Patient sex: F
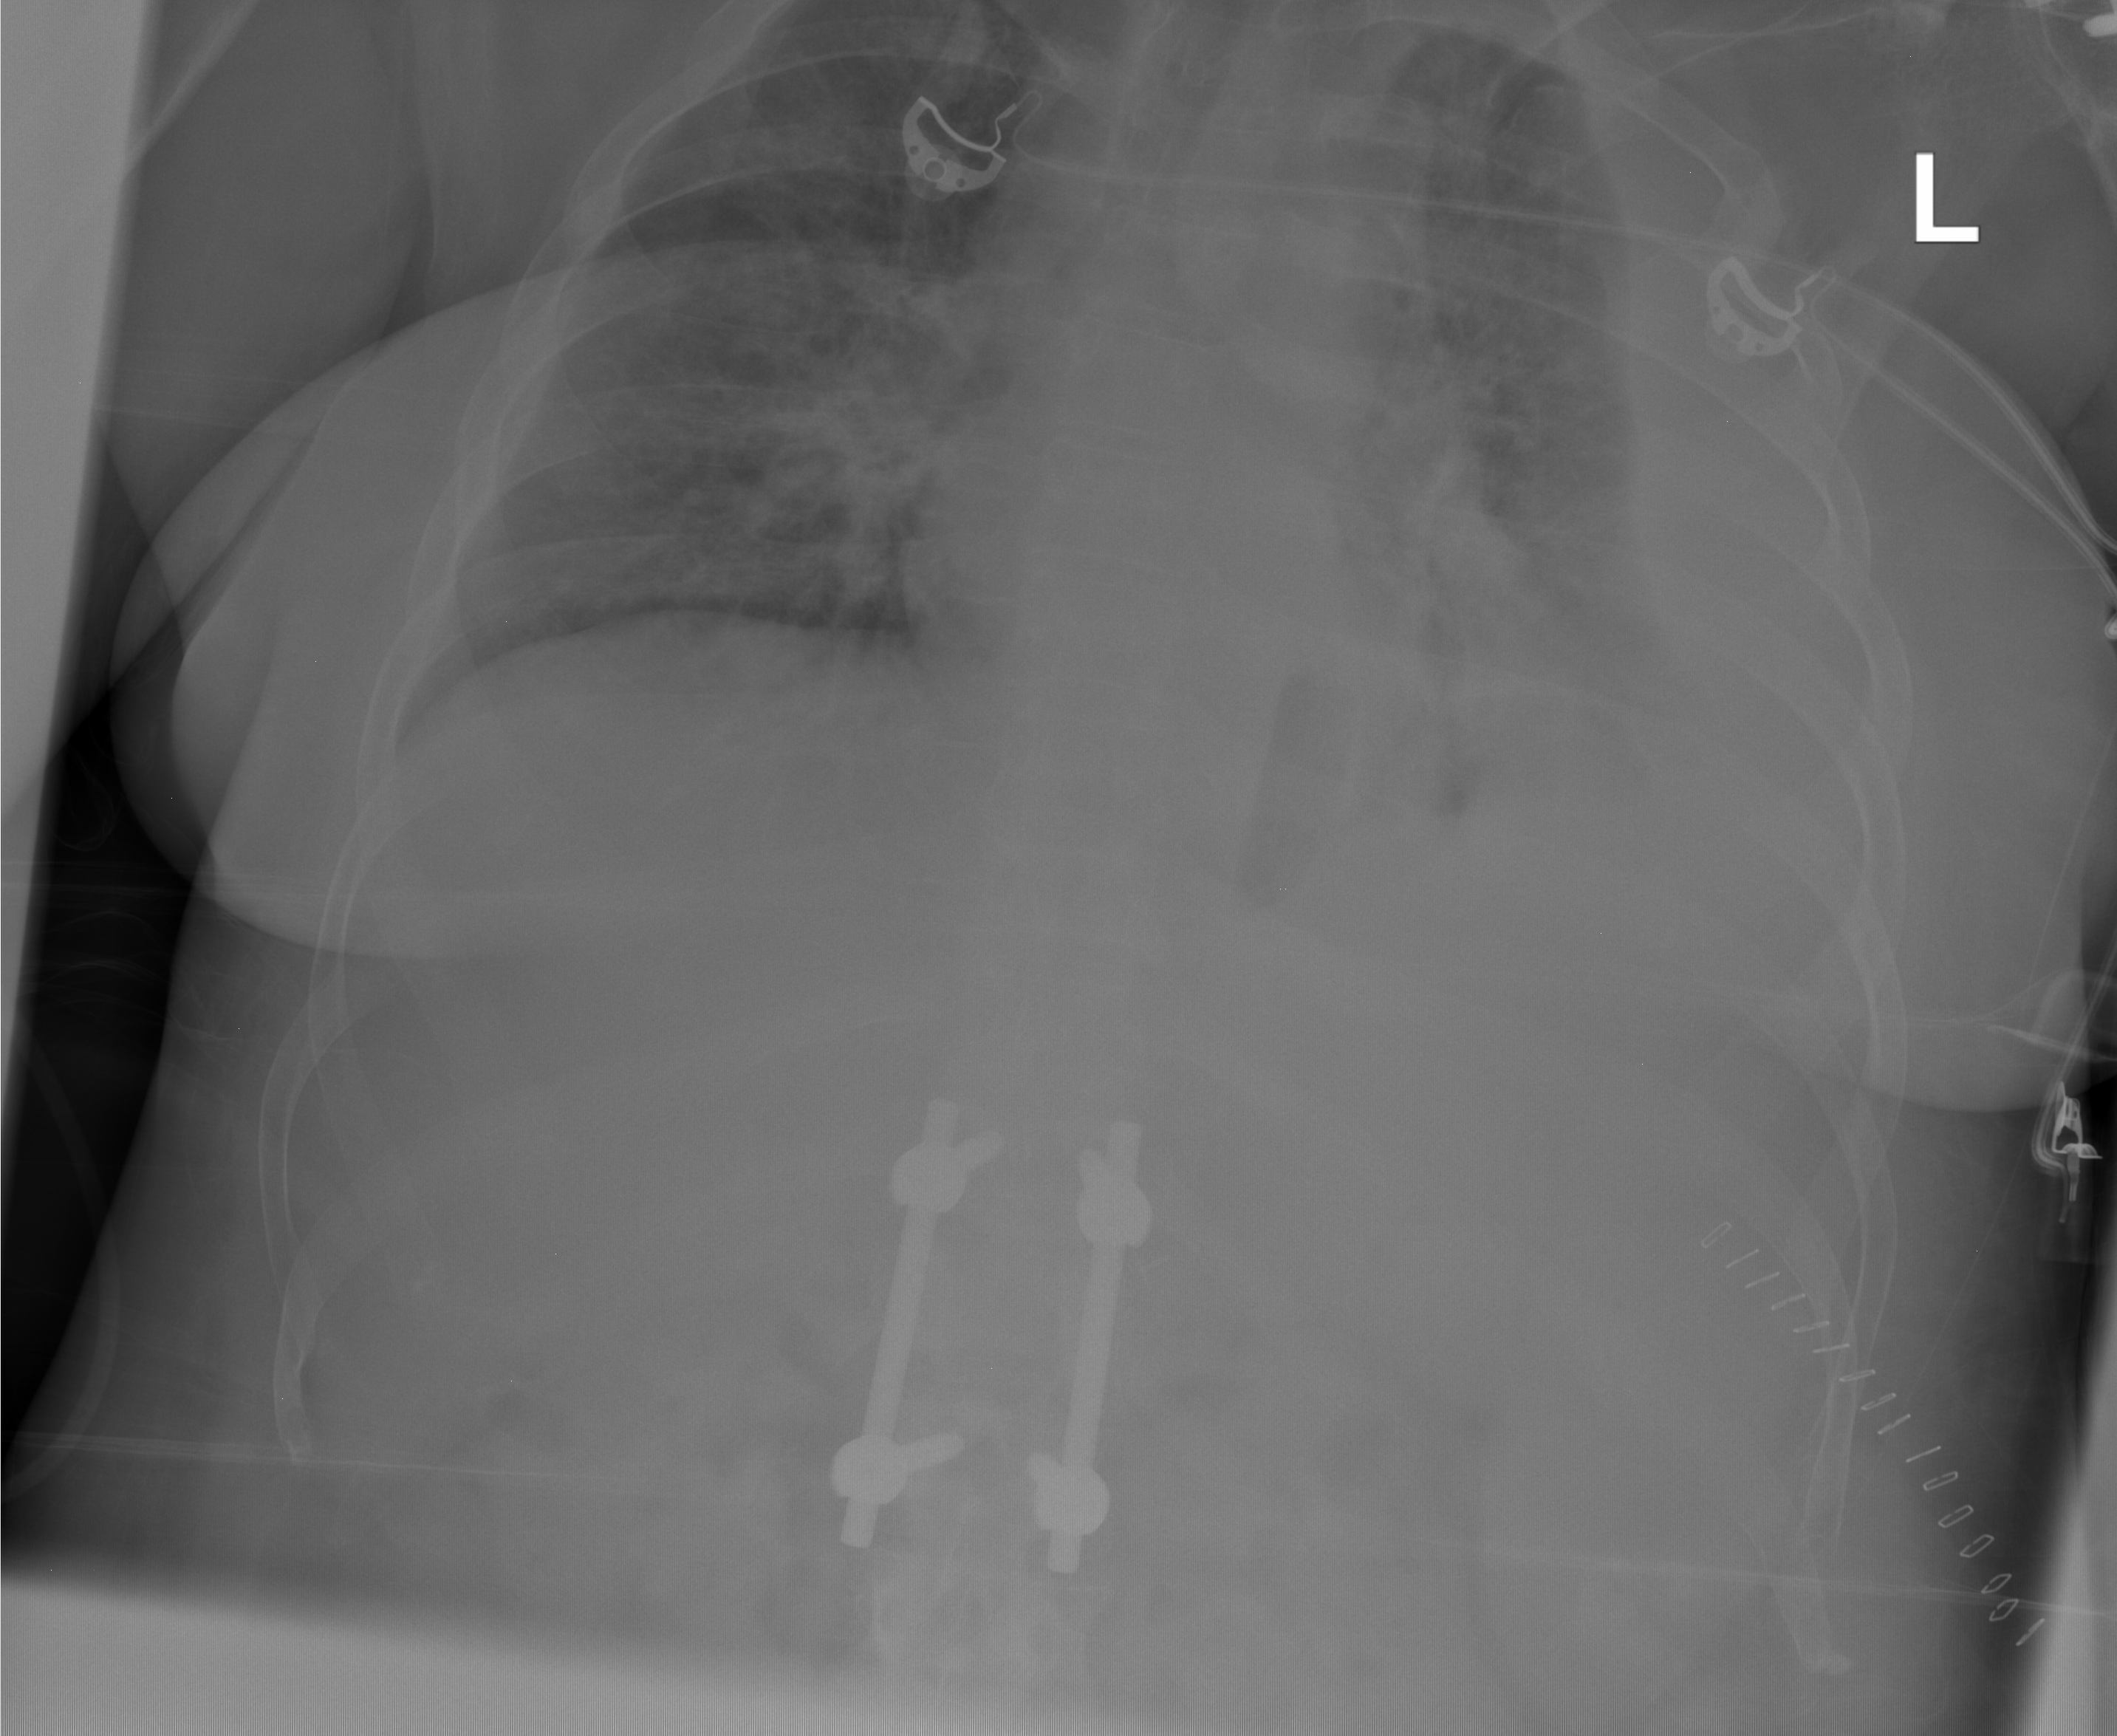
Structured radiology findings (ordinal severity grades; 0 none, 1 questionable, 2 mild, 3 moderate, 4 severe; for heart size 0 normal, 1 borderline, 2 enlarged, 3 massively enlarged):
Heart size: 2
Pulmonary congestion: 2
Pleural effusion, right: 0
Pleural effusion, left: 3
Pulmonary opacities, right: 3
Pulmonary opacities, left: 3
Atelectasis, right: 2
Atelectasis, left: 2